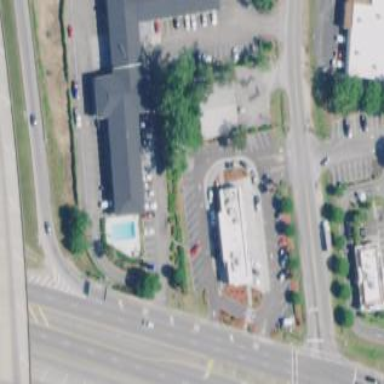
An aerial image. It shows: Building that is motel.